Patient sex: M
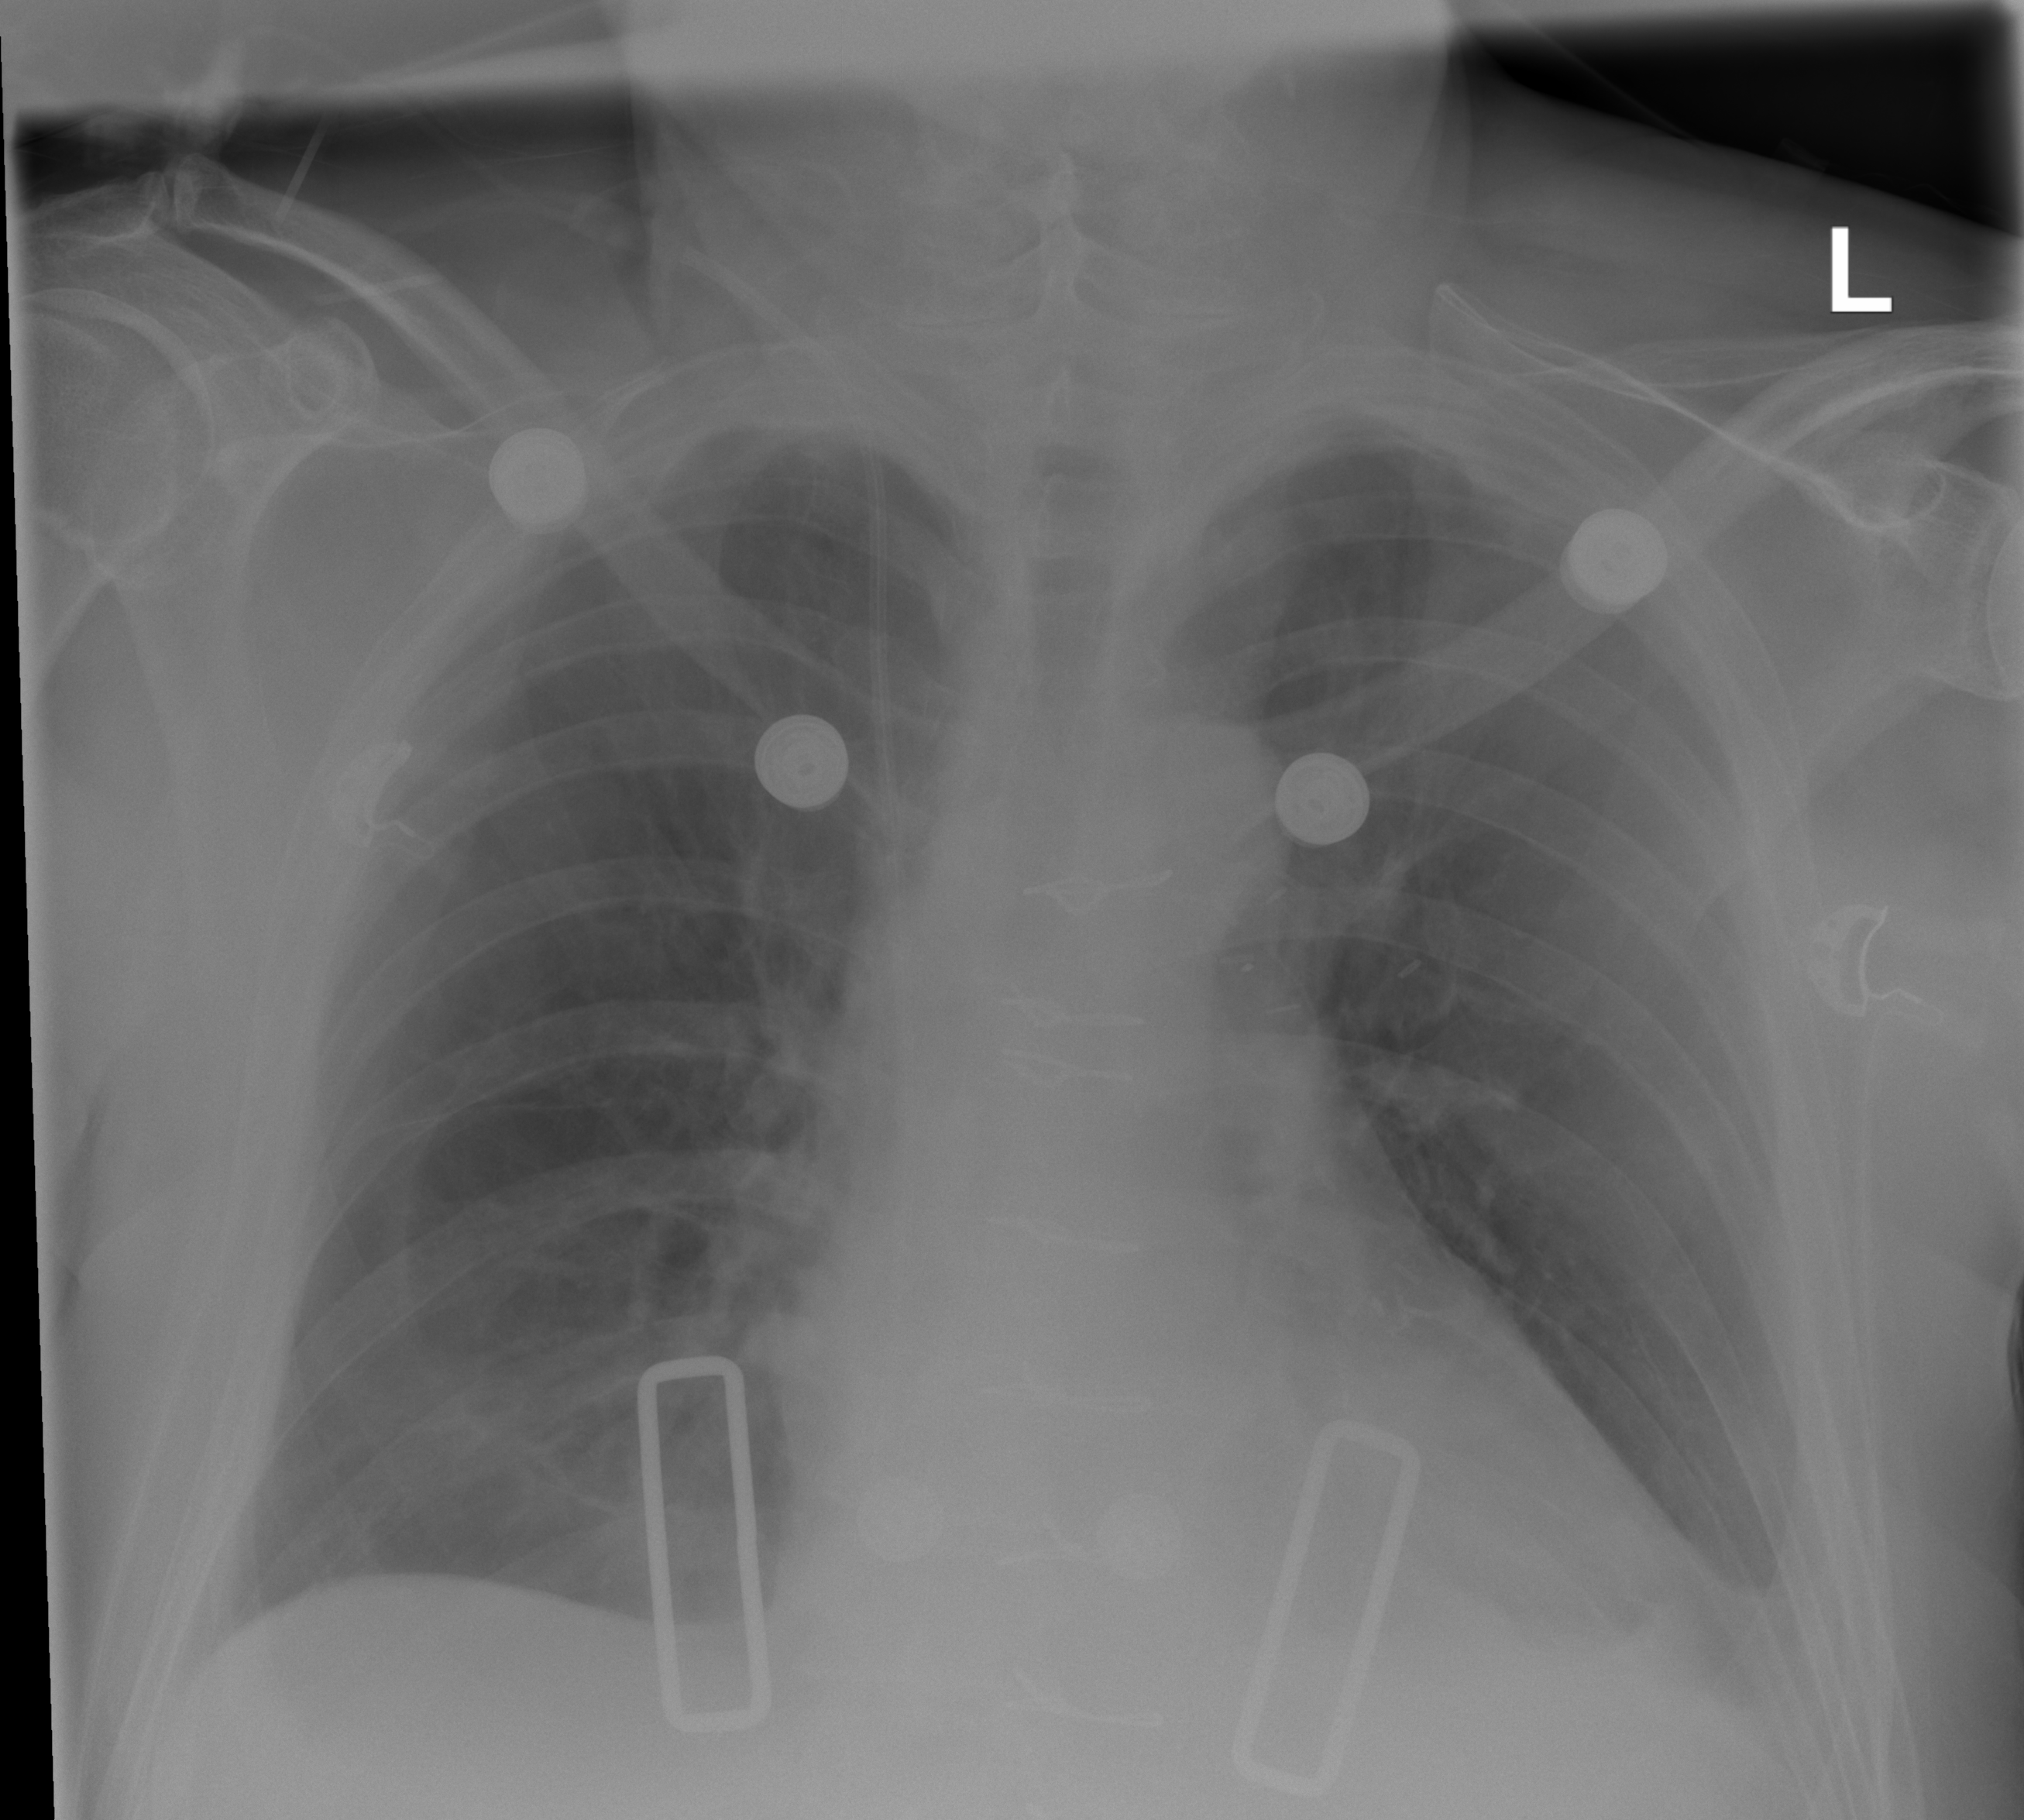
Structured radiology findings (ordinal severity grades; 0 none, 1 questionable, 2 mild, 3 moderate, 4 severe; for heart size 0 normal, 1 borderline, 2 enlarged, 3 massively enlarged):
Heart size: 0
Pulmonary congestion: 0
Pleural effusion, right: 0
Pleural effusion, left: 2
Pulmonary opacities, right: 0
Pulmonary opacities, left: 0
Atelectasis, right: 0
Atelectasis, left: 2